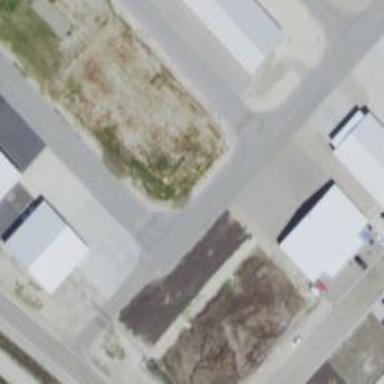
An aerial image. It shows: View of taxiway at the airport.